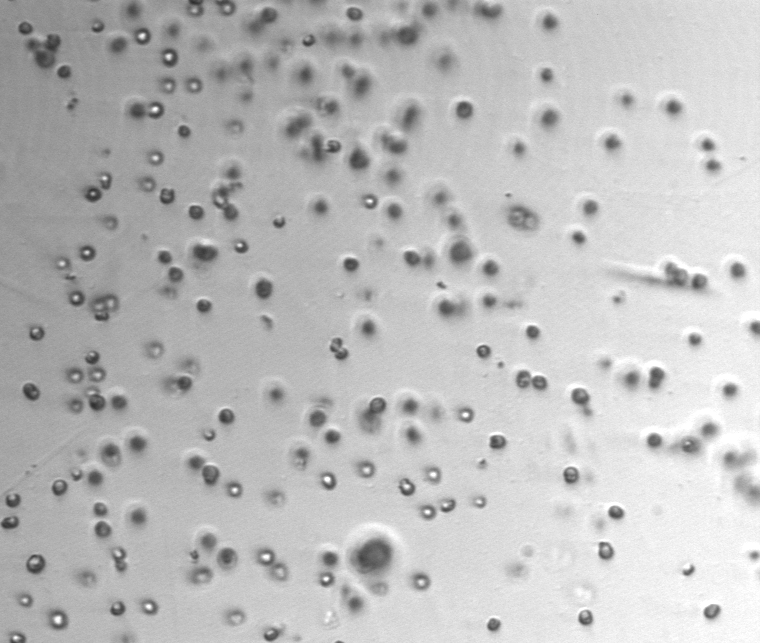
Label: Phaeocystis